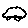
Label: car